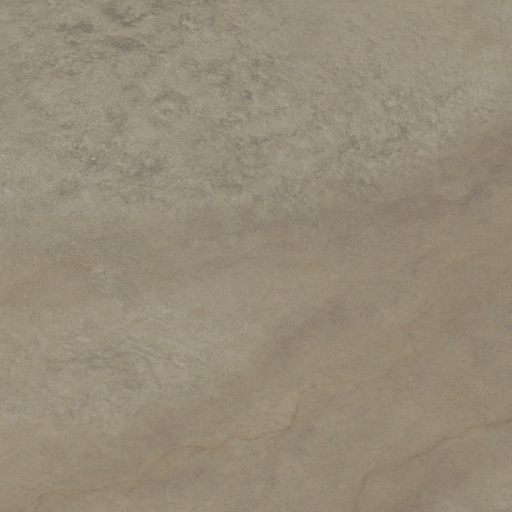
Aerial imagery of plain(s) in Oregon named Deer Flat containing shrub and grassland